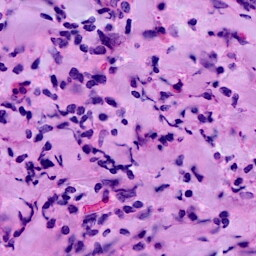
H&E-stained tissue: Breast